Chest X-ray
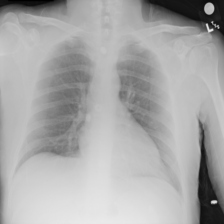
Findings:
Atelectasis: negative
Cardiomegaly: negative
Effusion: negative
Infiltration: negative
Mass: negative
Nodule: negative
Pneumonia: negative
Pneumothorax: negative
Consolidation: negative
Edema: negative
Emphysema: negative
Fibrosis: negative
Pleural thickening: negative
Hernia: negative